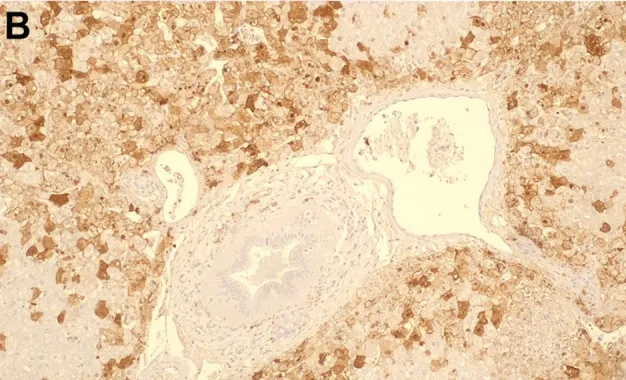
Marked hepatocytes' immunolabeling with monoclonal antibody (Mab) against rabbit hemorrhagic disease virus capsid proteins (B).
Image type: pathology (immunostaining)